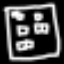
Label: diamond